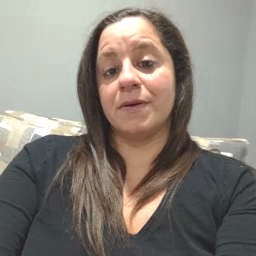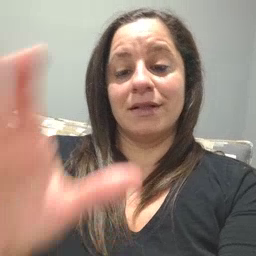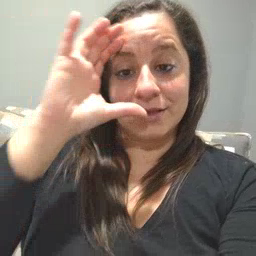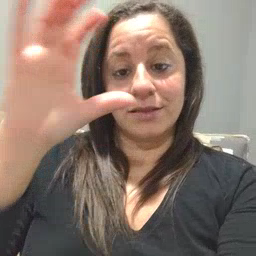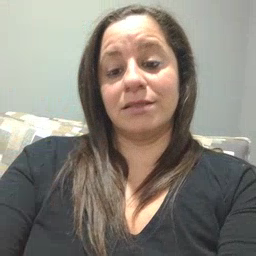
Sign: listen